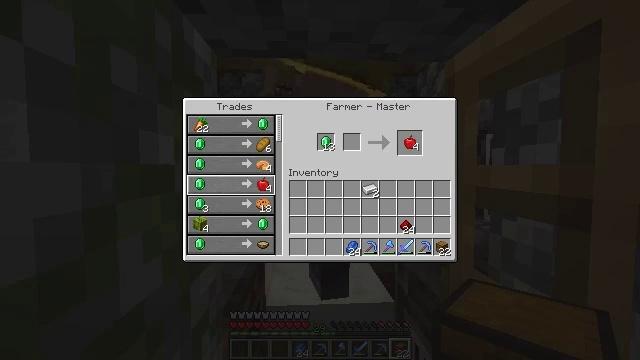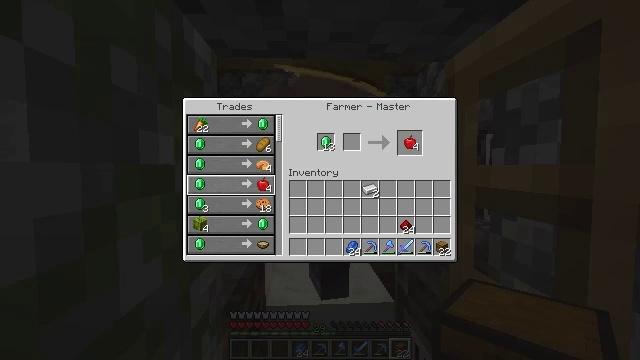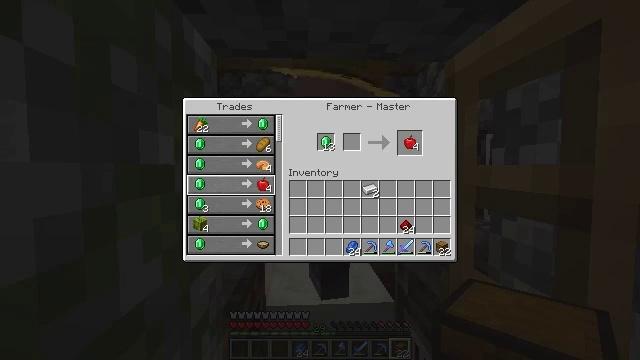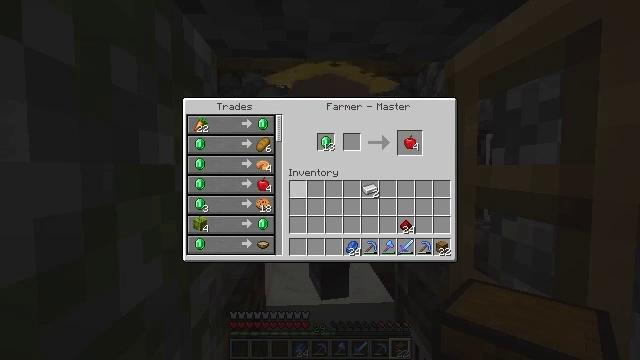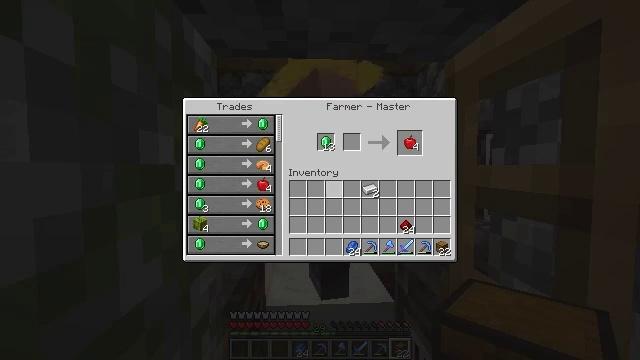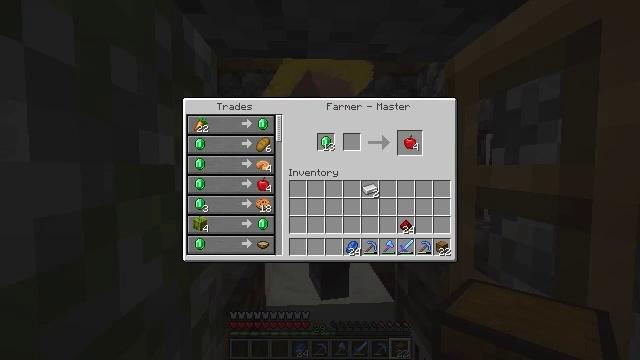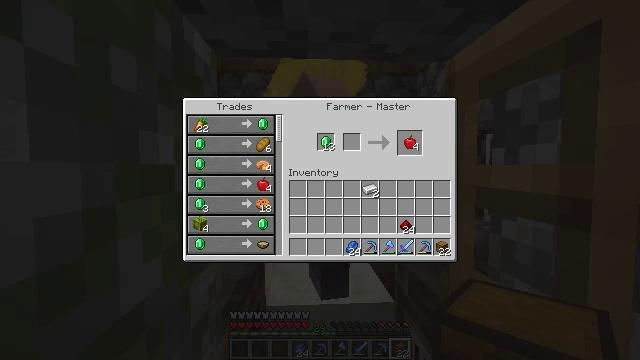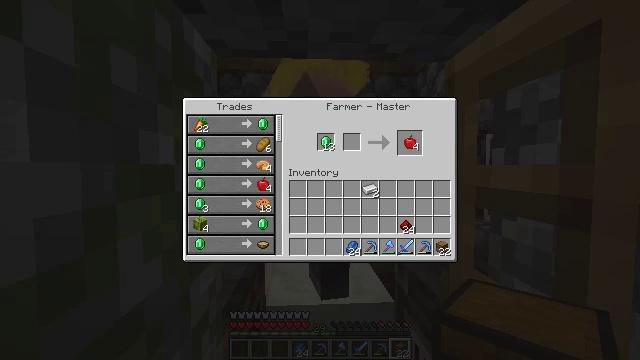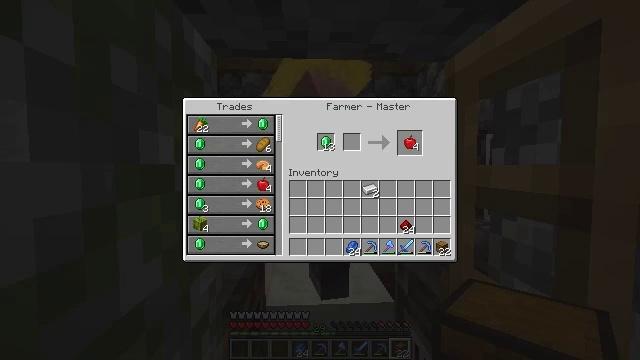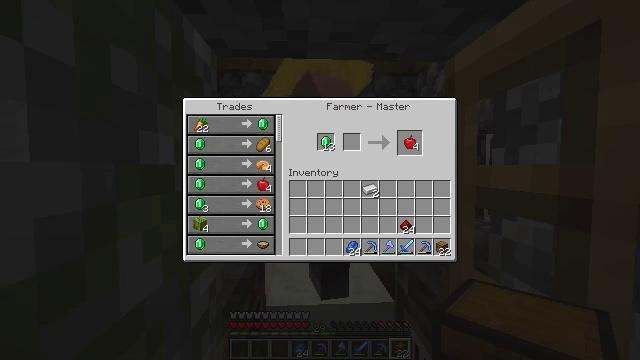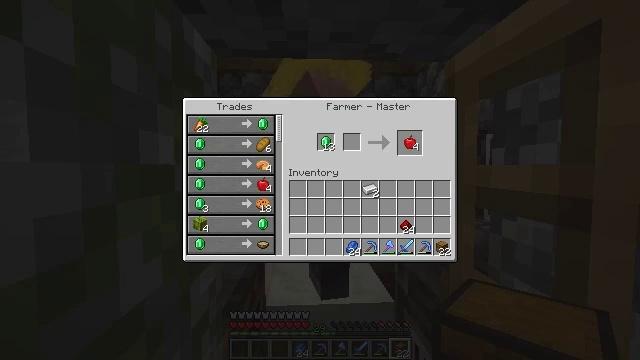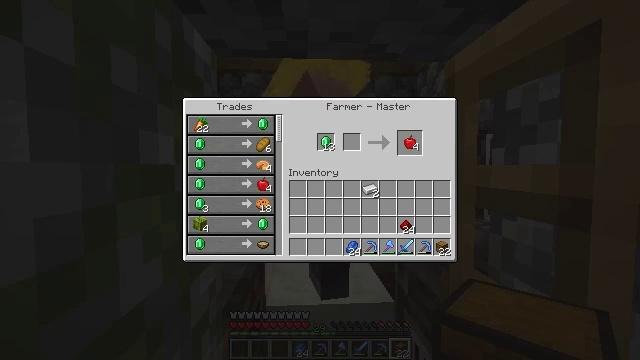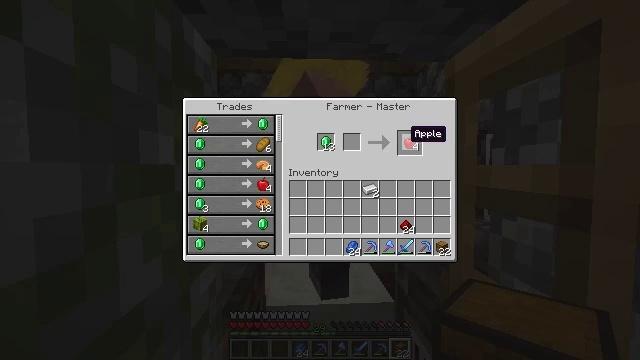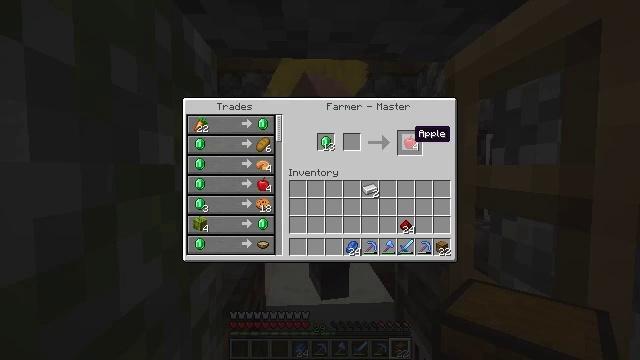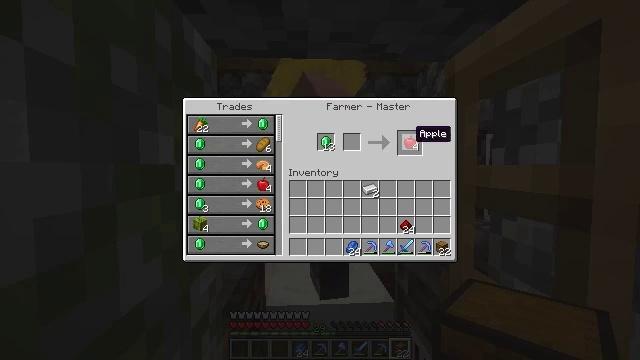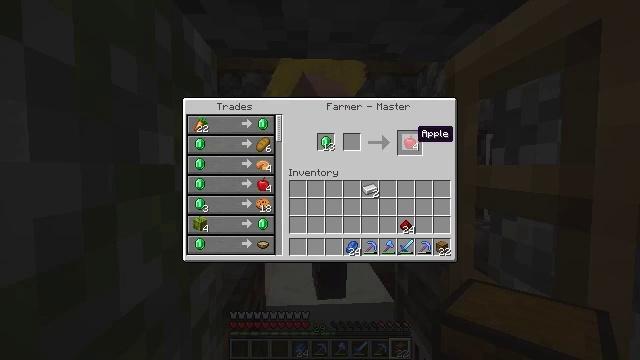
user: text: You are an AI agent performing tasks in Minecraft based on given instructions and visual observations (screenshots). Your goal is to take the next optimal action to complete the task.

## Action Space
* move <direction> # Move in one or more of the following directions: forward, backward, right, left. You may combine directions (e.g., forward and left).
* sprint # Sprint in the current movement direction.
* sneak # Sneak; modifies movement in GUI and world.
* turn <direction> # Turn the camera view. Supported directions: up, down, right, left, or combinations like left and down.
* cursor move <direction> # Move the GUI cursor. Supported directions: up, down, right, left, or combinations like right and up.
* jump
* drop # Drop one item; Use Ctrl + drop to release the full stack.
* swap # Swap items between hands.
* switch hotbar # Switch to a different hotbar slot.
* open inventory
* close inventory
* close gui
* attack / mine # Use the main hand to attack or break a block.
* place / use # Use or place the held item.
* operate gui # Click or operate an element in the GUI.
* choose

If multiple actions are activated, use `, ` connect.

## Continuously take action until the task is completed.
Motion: motion action
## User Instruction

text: Obtain an apple through crafting.
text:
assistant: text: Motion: no_op
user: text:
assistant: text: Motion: cursor move right
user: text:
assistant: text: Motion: cursor move right
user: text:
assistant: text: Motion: cursor move right
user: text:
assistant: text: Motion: cursor move right and up
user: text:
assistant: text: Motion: cursor move right and up
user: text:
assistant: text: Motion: cursor move up
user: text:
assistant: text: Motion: sneak, cursor move up
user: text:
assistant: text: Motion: sneak
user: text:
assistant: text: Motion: sneak
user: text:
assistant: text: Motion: sneak
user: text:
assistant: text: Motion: sneak
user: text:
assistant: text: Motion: sneak
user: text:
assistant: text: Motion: sneak
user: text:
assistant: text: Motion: sneak
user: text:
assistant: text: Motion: sneak
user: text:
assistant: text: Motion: sneak
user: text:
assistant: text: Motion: sneak
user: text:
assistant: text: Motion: sneak
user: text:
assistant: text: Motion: sneak
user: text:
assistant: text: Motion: sneak
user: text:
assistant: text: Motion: sneak
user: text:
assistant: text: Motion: sneak
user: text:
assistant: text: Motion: sneak
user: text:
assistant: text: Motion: sneak
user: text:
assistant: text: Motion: sneak
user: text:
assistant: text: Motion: sneak
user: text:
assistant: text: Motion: sneak
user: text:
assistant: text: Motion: sneak
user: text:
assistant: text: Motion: sneak